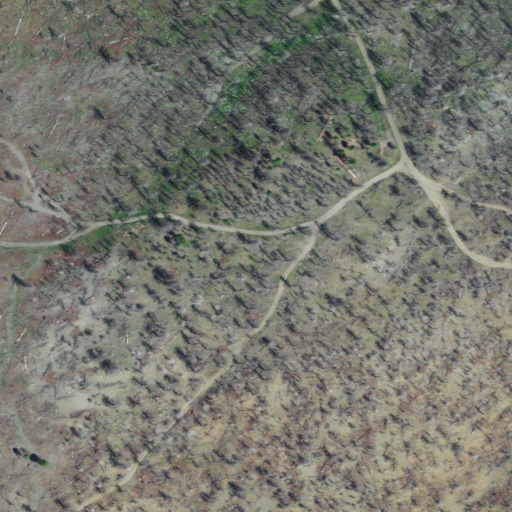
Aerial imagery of depression(s) in Oregon named Canyon City Municipal Watershed containing shrub and grassland